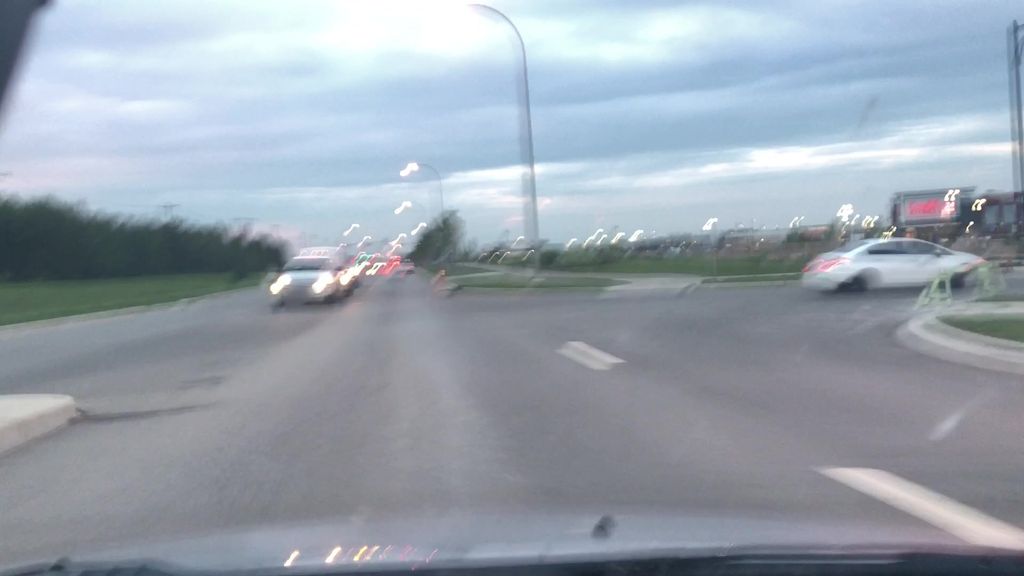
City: edmonton